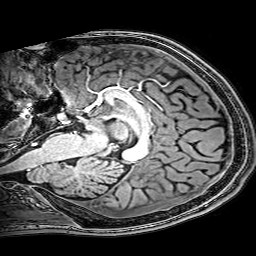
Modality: T1w
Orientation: sagittal
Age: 21
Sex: male
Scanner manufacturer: philips
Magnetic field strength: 3 T
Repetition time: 0.009 s
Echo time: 0.00351 s